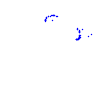
Particle: proton